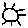
Label: sun